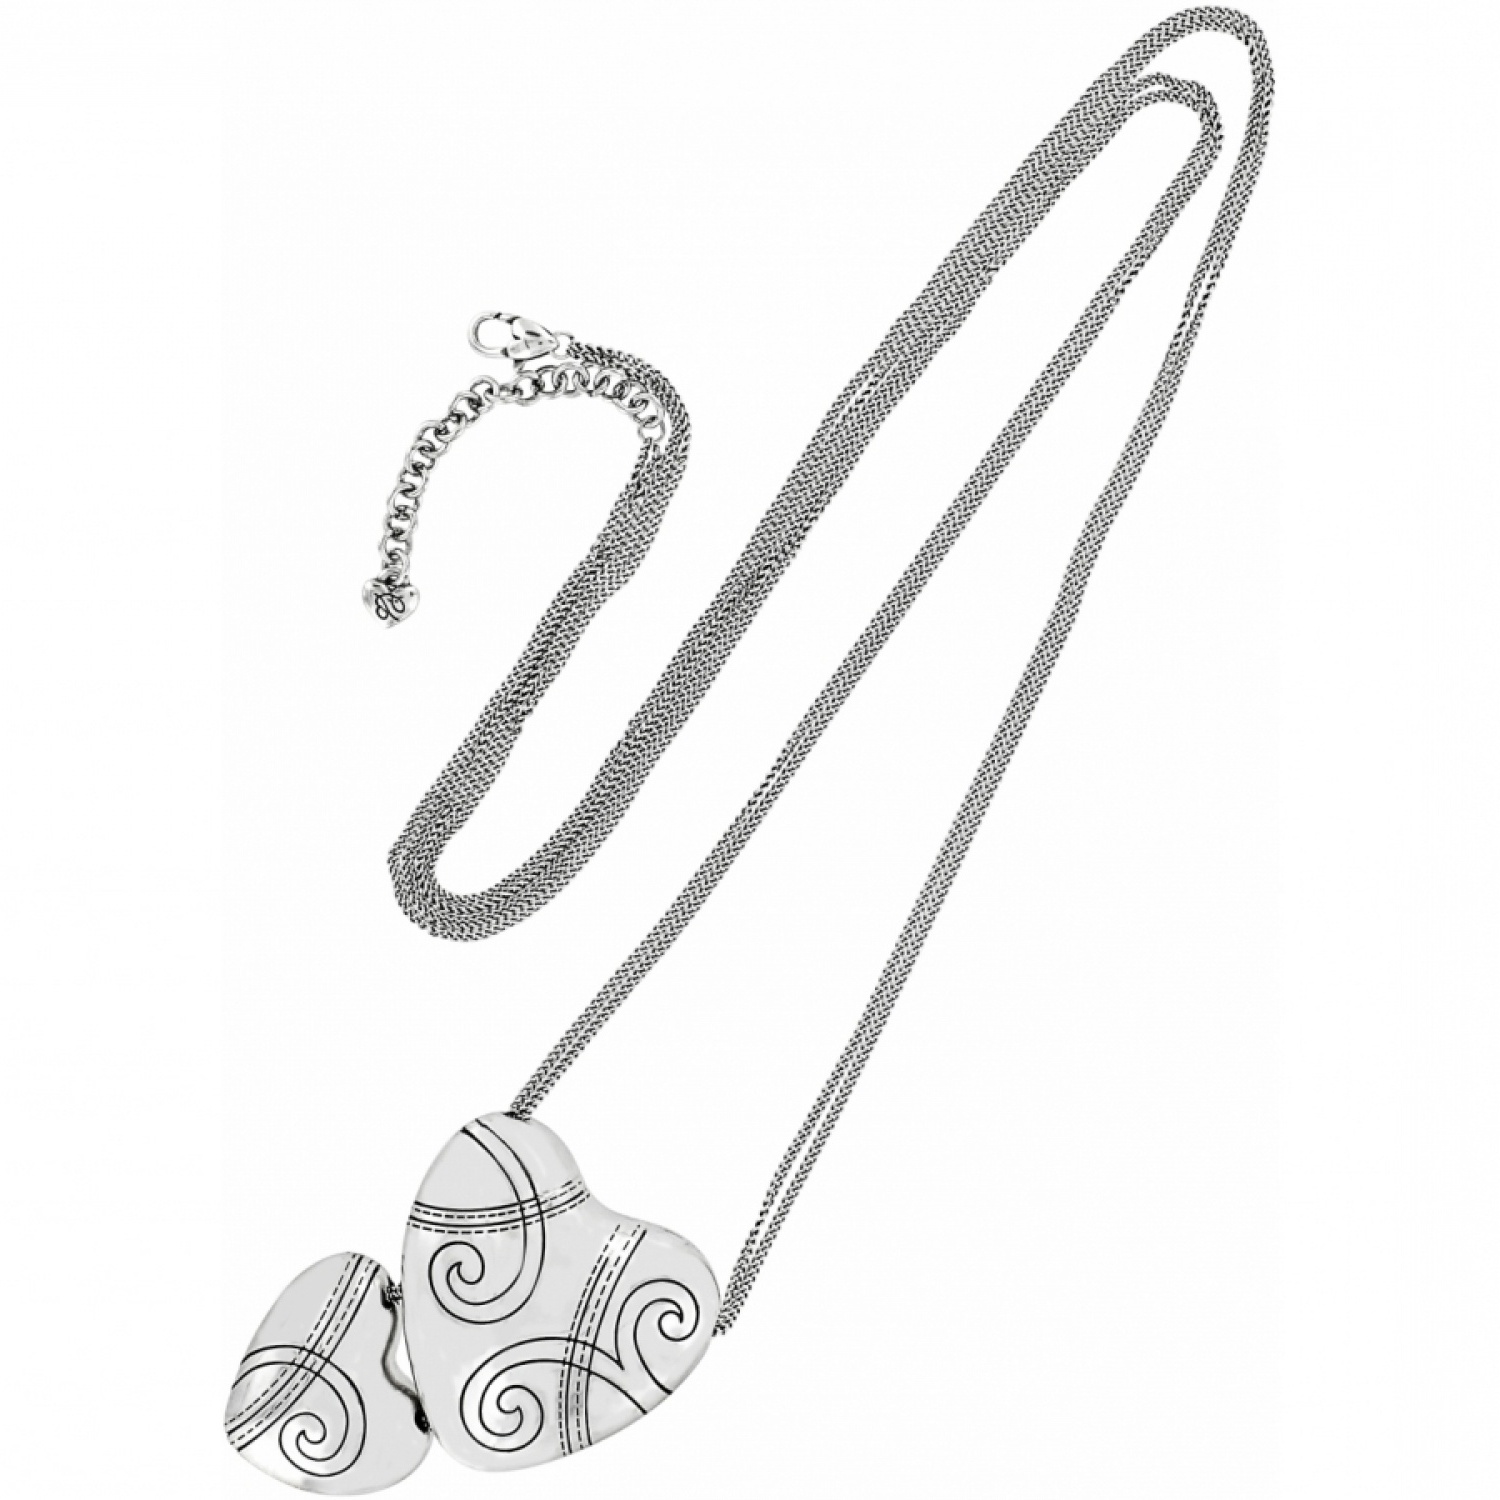
Label: necklace